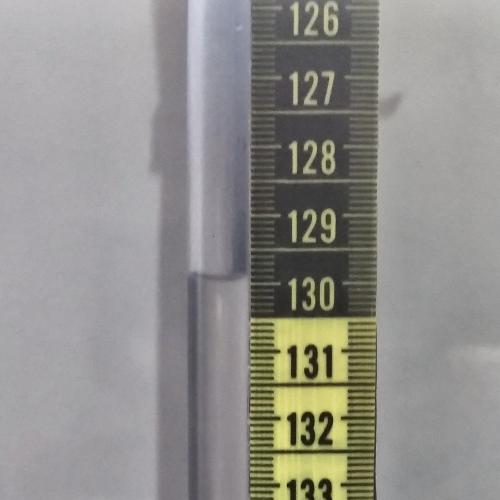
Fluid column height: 129.9 cm